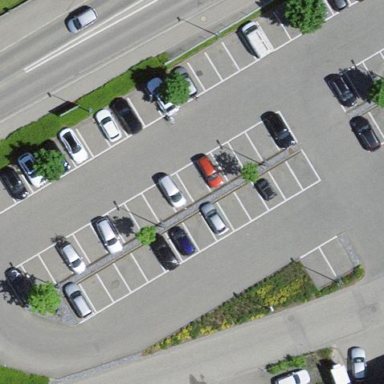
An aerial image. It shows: Parking area.